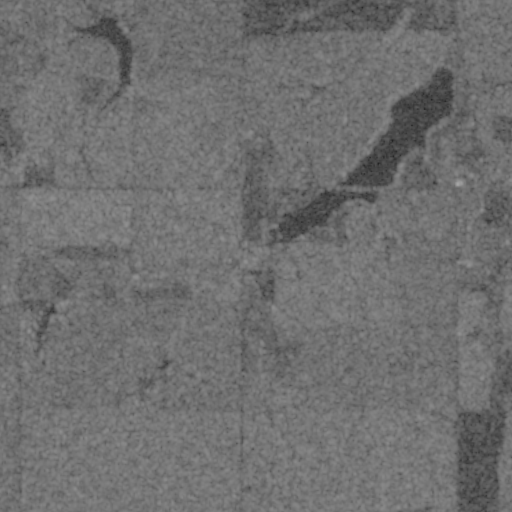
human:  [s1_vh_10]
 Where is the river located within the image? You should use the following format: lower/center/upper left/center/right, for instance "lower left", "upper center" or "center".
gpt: The river is located in the lower of the image.
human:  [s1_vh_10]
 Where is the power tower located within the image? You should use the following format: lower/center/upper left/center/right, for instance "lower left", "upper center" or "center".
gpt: There is no power tower in the image.

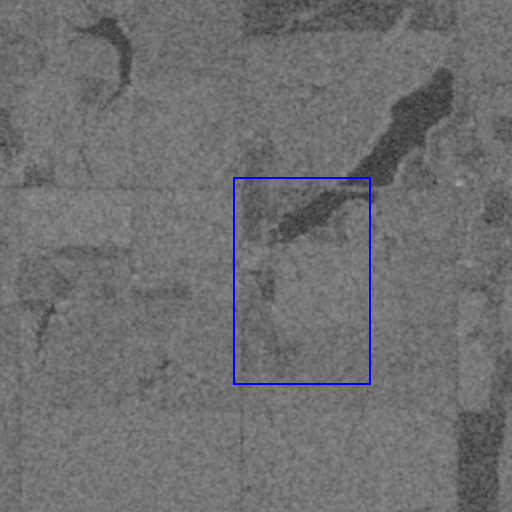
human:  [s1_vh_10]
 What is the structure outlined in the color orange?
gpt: There is no orange outline.
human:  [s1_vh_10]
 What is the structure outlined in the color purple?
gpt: There is no structure outlined in purple.